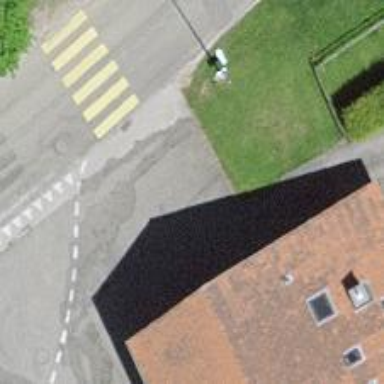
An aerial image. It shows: Bus stop with platform for public transport.